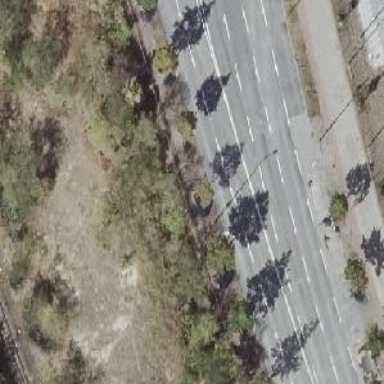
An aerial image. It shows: Secondary road with asphalt surface and no sidewalk.